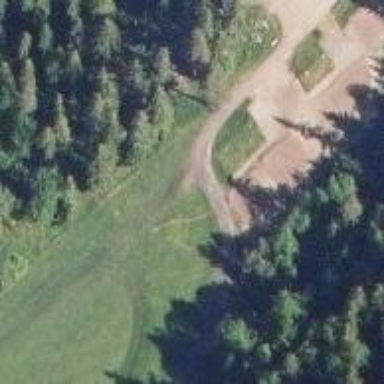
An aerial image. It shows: Golf tee on grassy land.